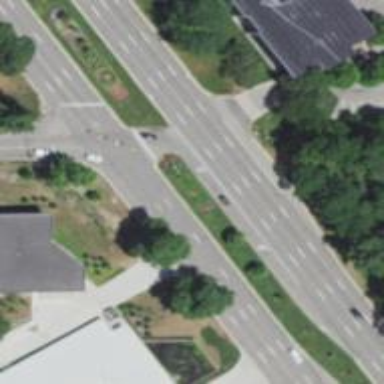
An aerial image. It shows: Primary road with asphalt surface.